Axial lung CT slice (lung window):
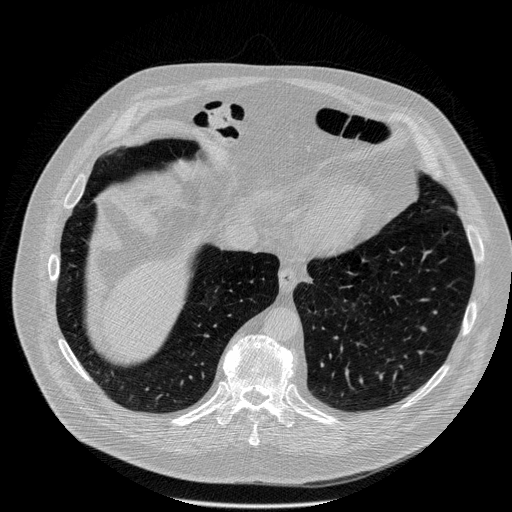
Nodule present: no